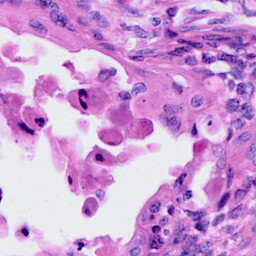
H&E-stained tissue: Cervix